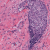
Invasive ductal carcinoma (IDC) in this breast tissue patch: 1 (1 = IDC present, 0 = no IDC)